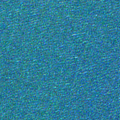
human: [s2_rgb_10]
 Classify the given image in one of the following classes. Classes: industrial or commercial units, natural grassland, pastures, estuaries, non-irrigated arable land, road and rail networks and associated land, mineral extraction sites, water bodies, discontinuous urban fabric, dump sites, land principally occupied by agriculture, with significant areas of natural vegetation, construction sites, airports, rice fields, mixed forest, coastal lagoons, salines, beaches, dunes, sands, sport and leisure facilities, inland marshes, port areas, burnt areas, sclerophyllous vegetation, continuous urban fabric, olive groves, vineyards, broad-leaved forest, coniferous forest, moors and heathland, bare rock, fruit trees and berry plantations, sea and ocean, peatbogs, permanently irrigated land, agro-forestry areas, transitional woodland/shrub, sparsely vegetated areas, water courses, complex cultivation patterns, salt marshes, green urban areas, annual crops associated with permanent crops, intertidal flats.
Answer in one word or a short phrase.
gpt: sea and ocean